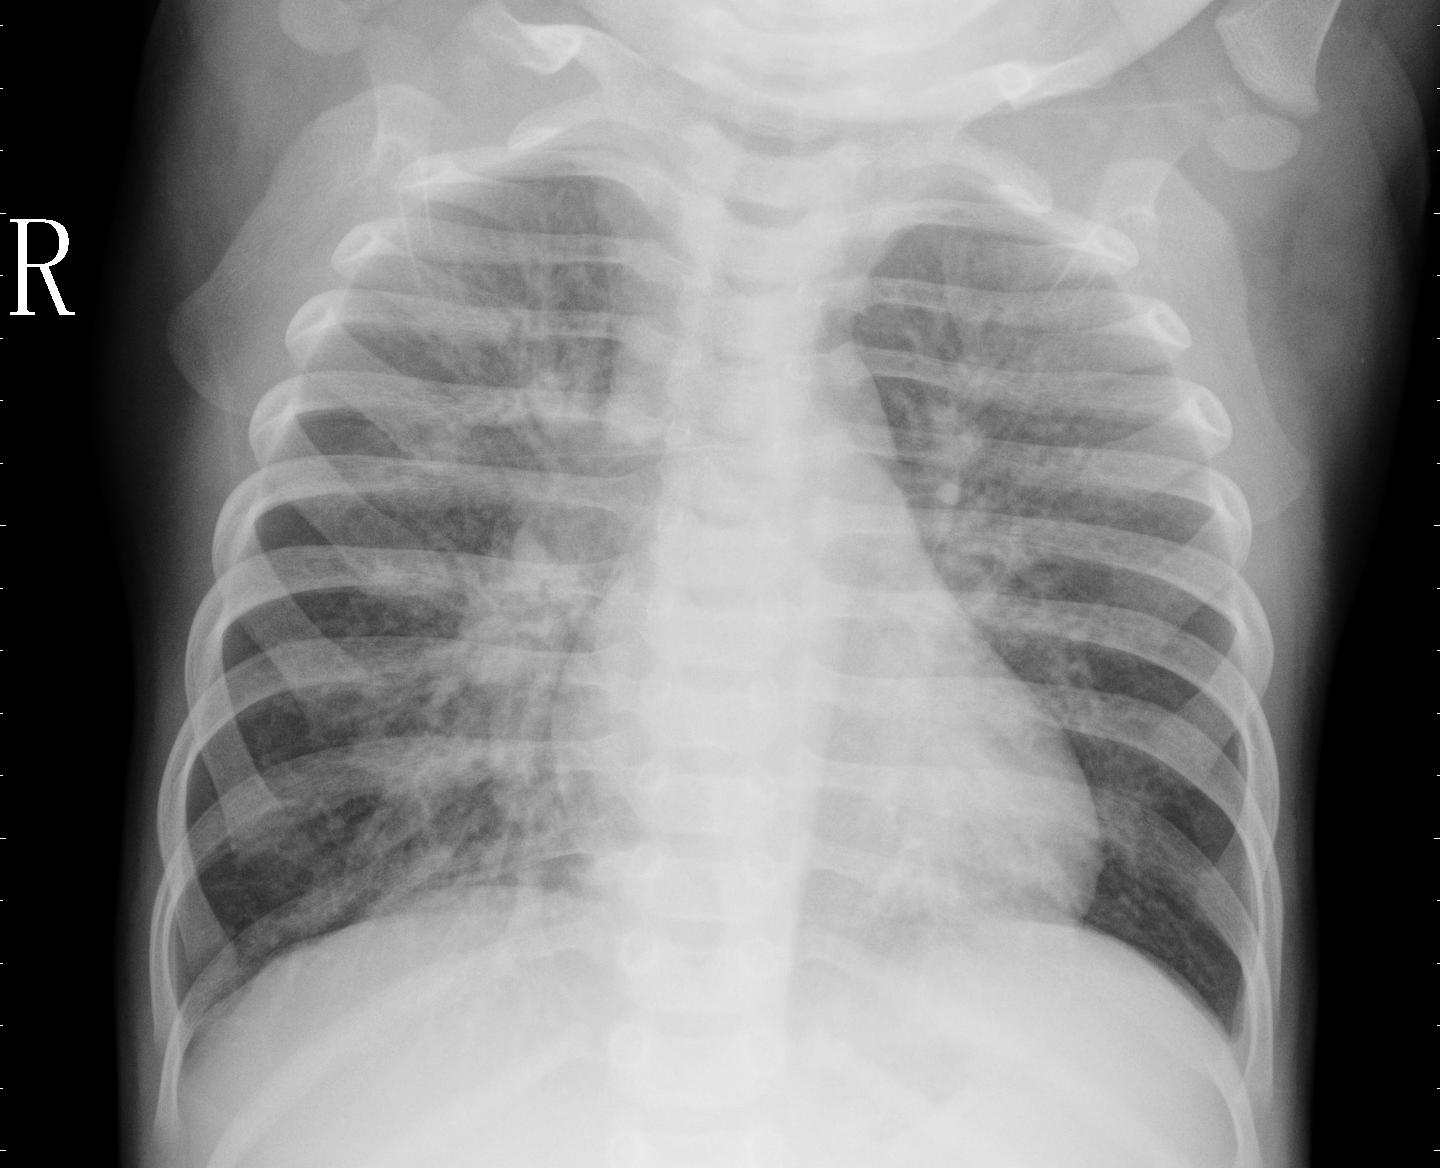
Diagnosis: PNEUMONIA